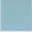
Piece: xx